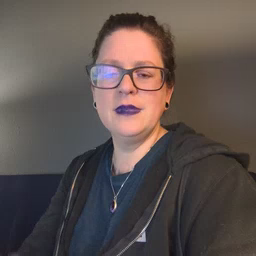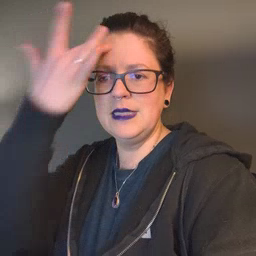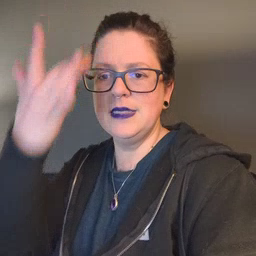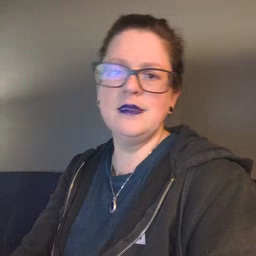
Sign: sick